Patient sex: M
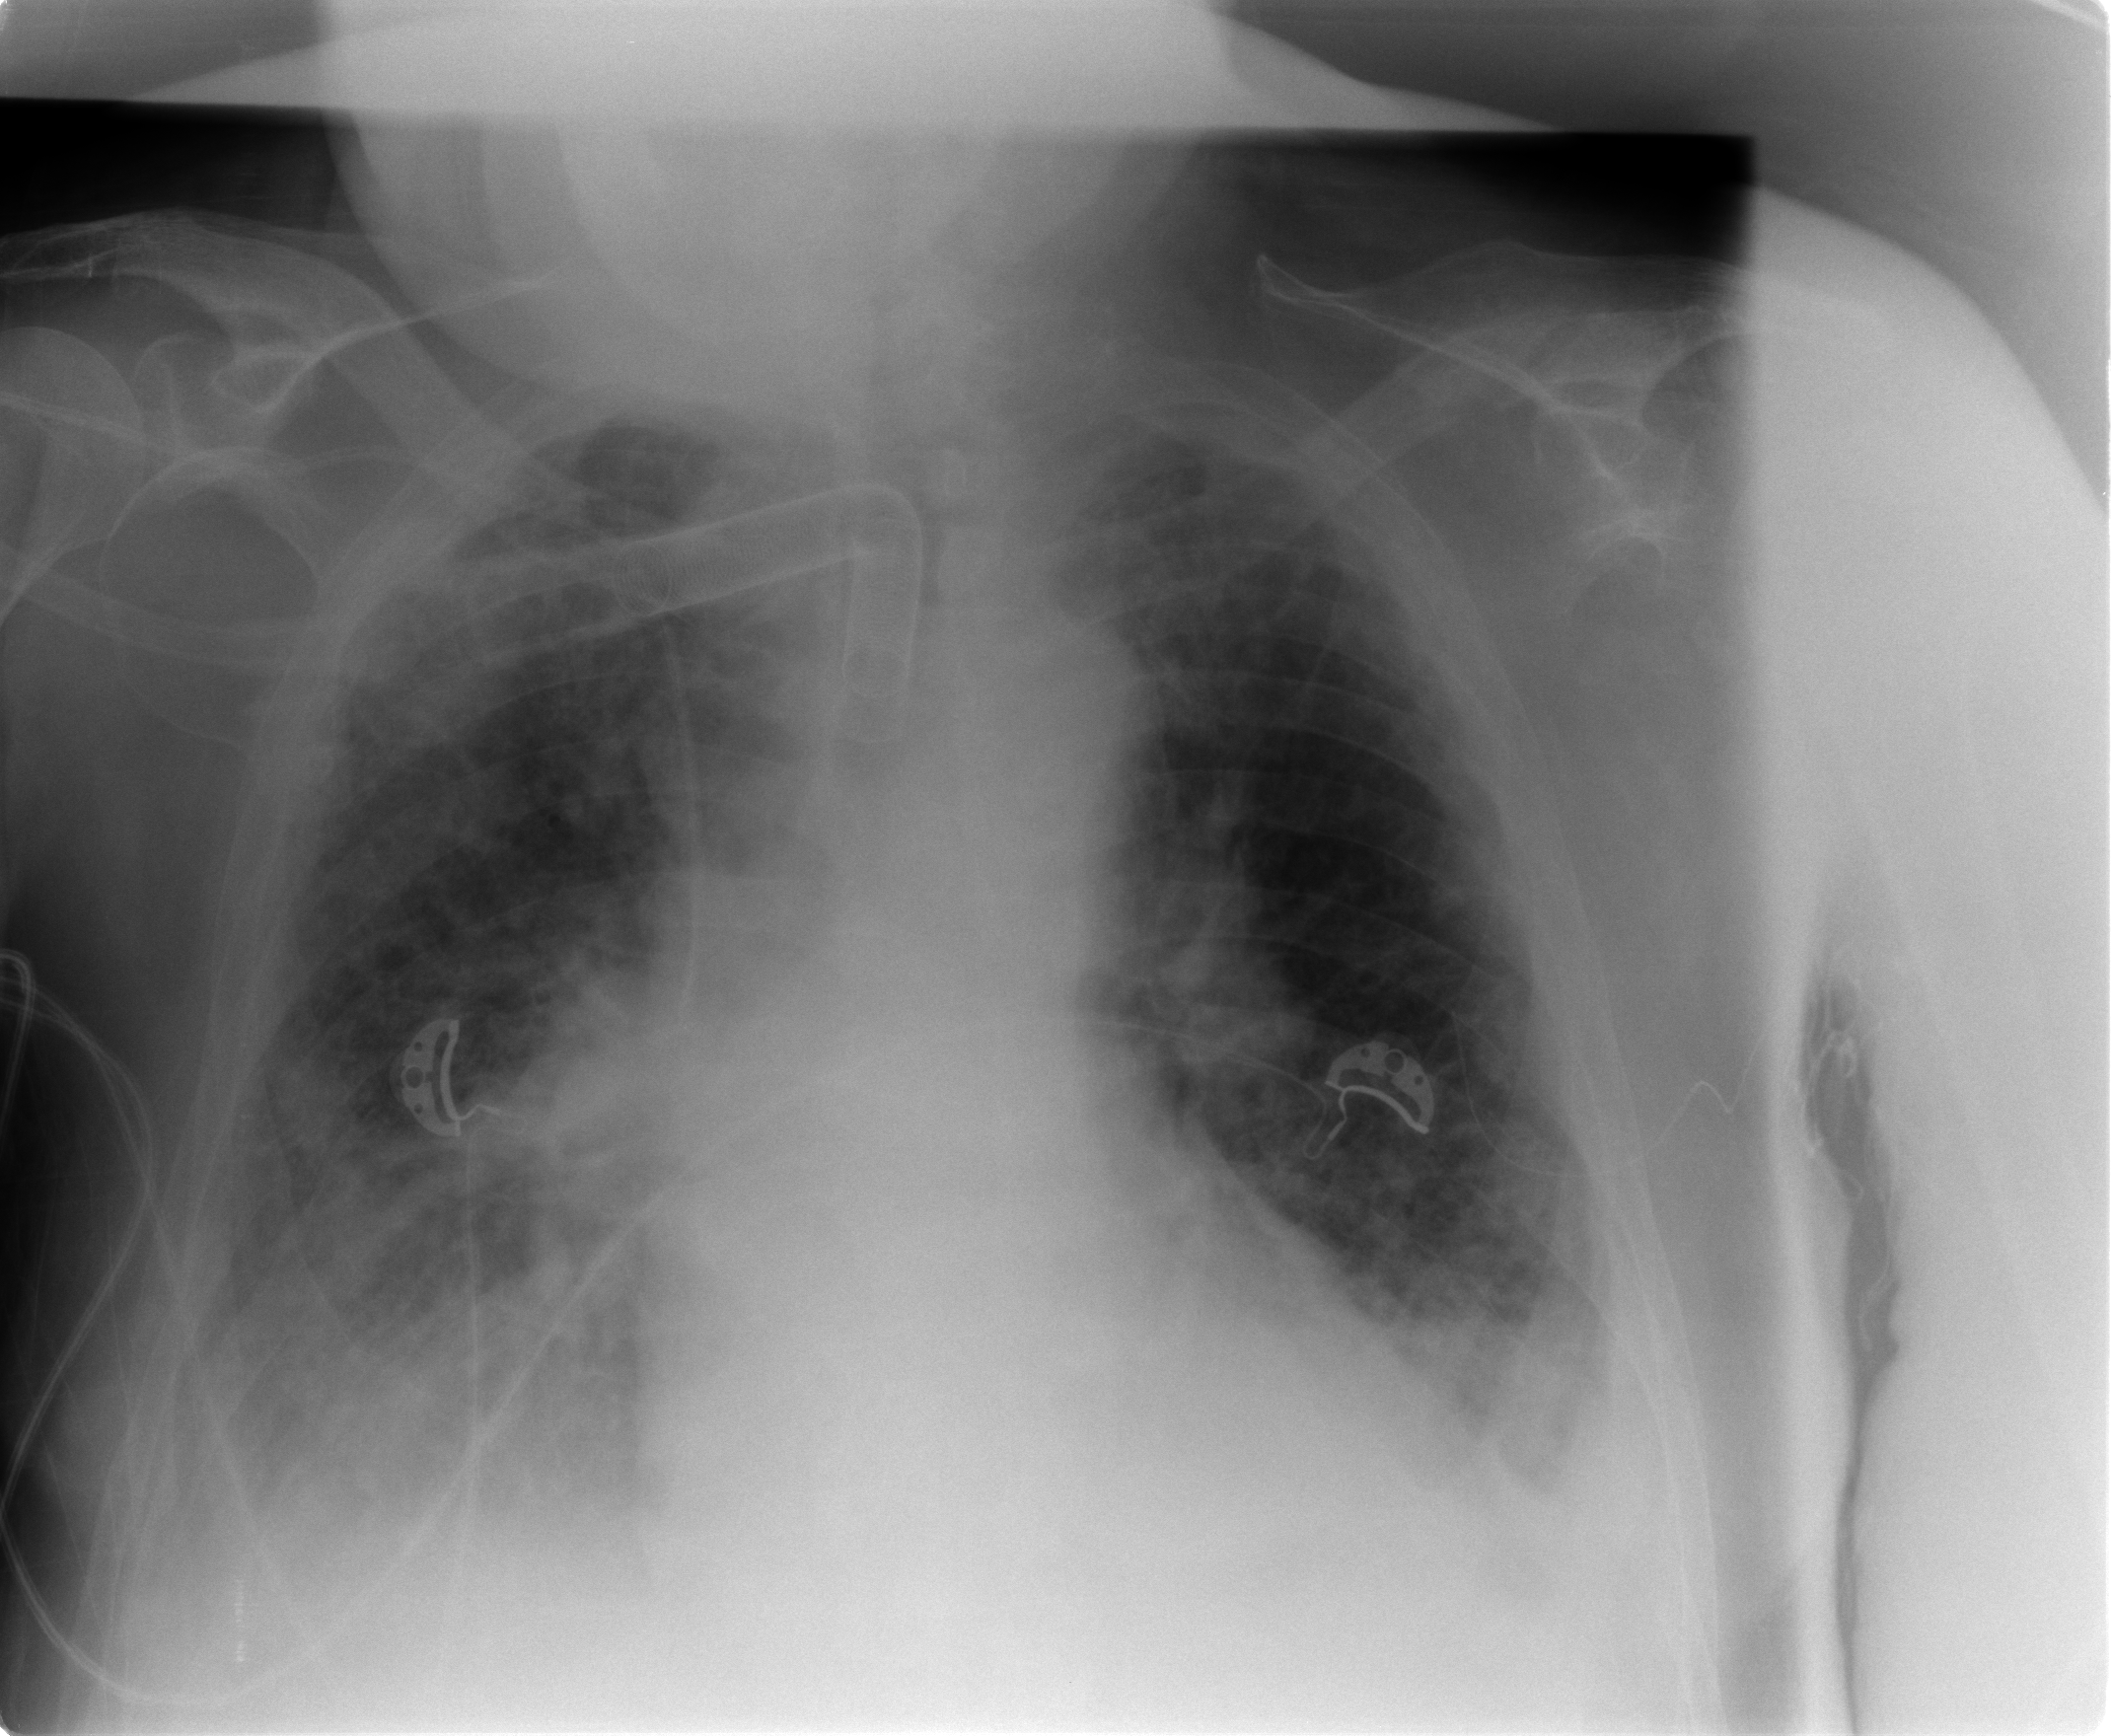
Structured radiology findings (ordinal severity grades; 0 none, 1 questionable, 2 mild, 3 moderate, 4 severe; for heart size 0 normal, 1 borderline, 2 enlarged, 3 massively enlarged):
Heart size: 1
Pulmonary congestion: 3
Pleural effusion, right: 3
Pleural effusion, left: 2
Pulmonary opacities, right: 2
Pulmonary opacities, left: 2
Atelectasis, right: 2
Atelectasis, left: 2